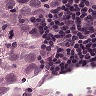
Metastatic tissue present: yes